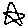
Label: star